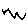
Label: zigzag